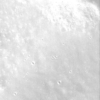
Label: not_dusty